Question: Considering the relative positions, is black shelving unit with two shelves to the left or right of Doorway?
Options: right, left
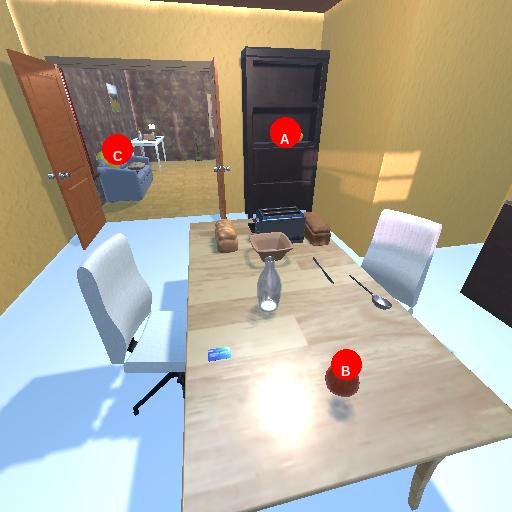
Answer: right